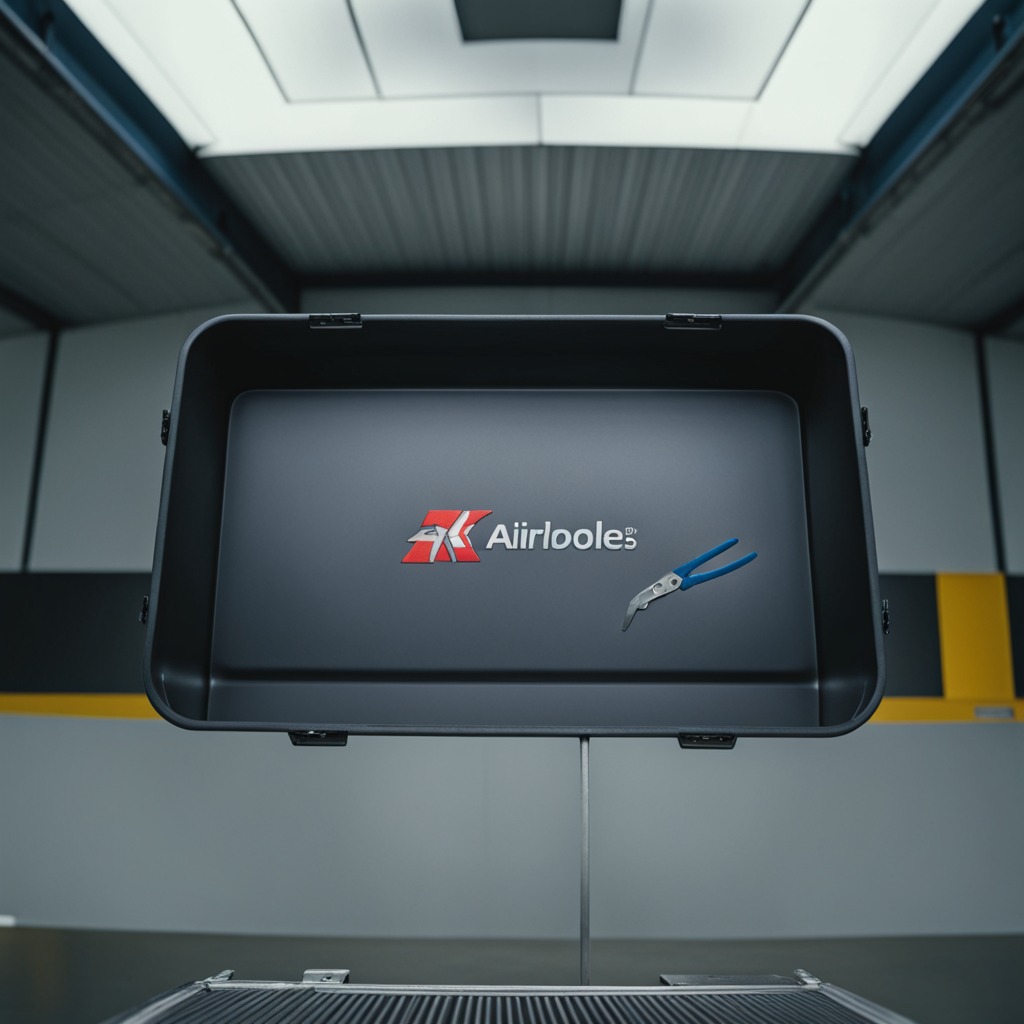
A plier is lying on a toolbox surface in an airplane hangar workshop.